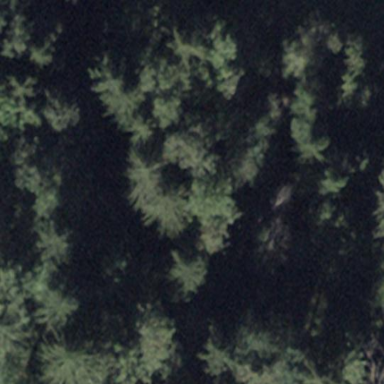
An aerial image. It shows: Forest area.